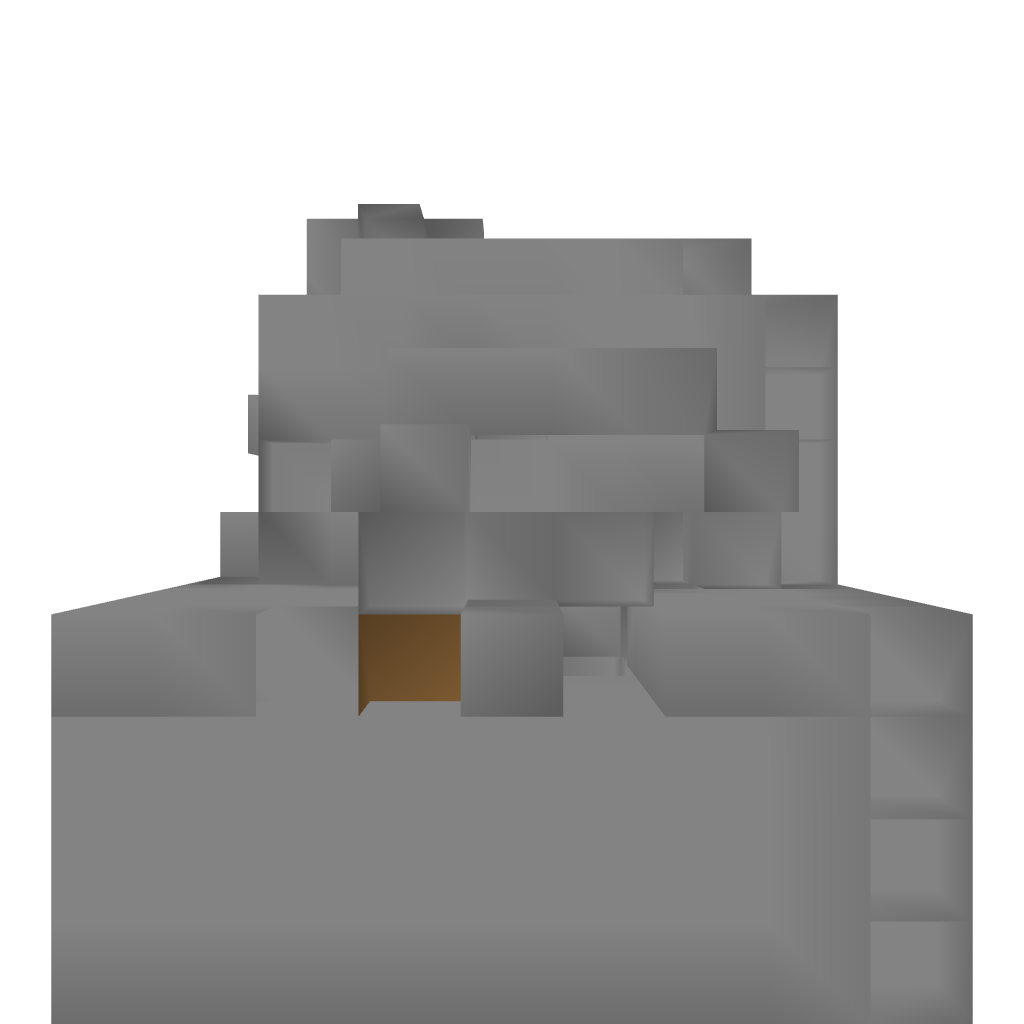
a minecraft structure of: Modern bathroom 2.0 bad low quality